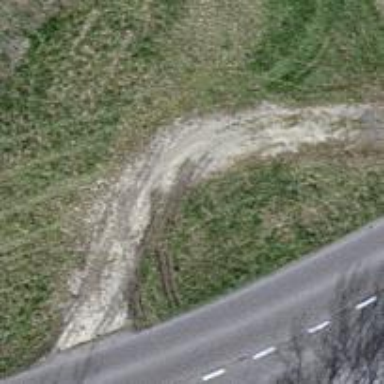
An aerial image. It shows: Track road with ground surface.